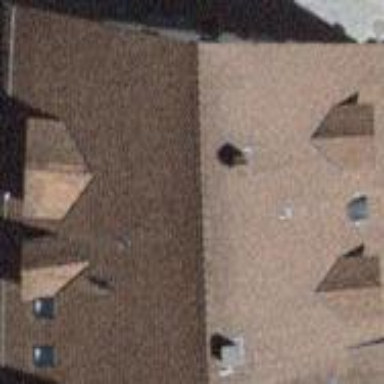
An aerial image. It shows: Building with gabled roof oriented across.